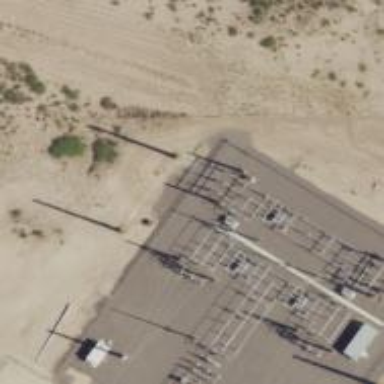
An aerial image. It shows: Power pole.